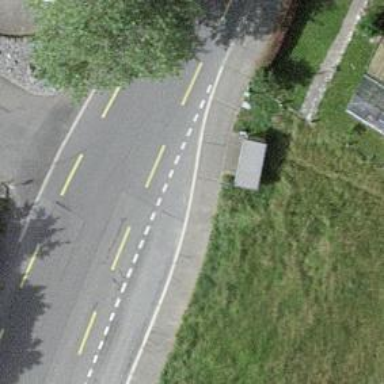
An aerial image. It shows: Bus stop with platform for public transport.